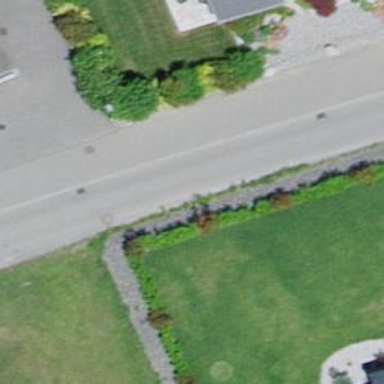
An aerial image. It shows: Residential road.